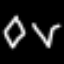
Label: diamond